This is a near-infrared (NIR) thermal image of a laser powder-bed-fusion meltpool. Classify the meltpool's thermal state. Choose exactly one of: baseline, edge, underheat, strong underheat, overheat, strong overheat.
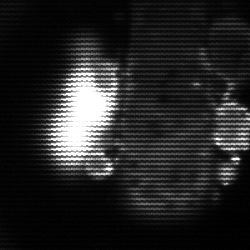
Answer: strong underheat